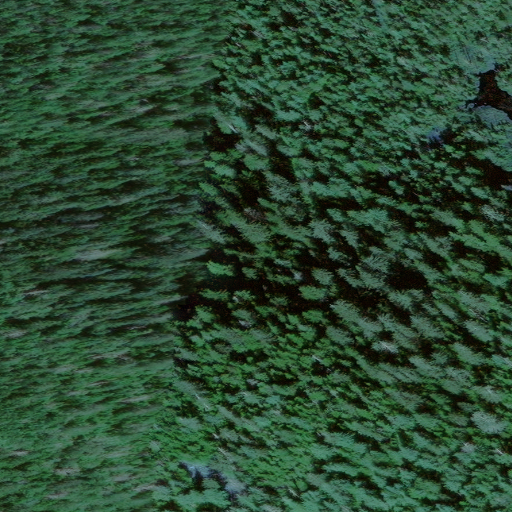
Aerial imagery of mountain in Alaska named Mound Hill containing only unknown